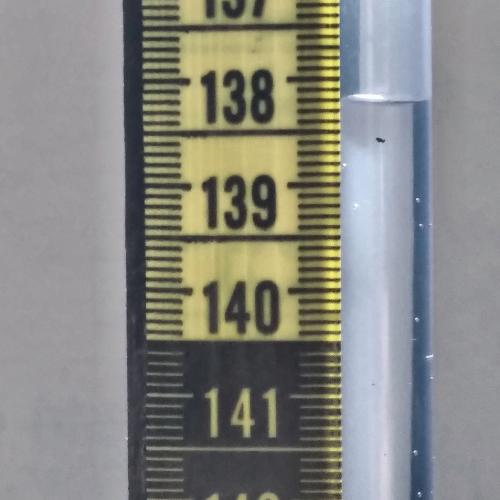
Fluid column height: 138.2 cm